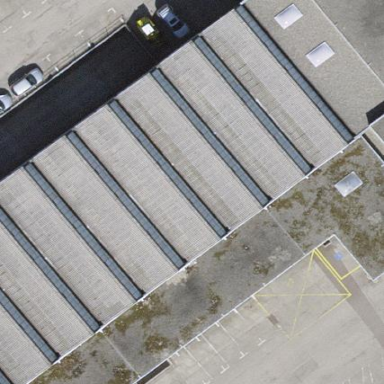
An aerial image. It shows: Car shop building.